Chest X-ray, AP view. Patient: 27 years old, sex M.
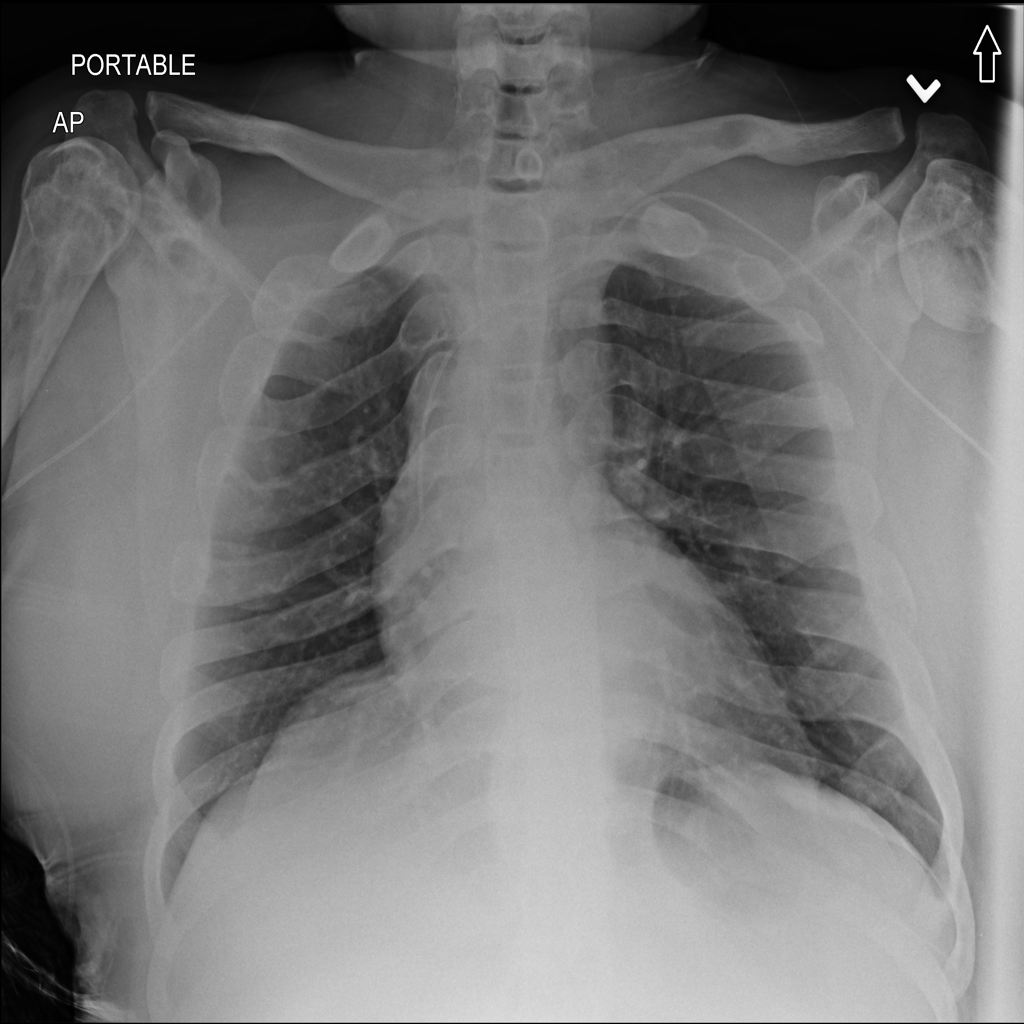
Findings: No Finding